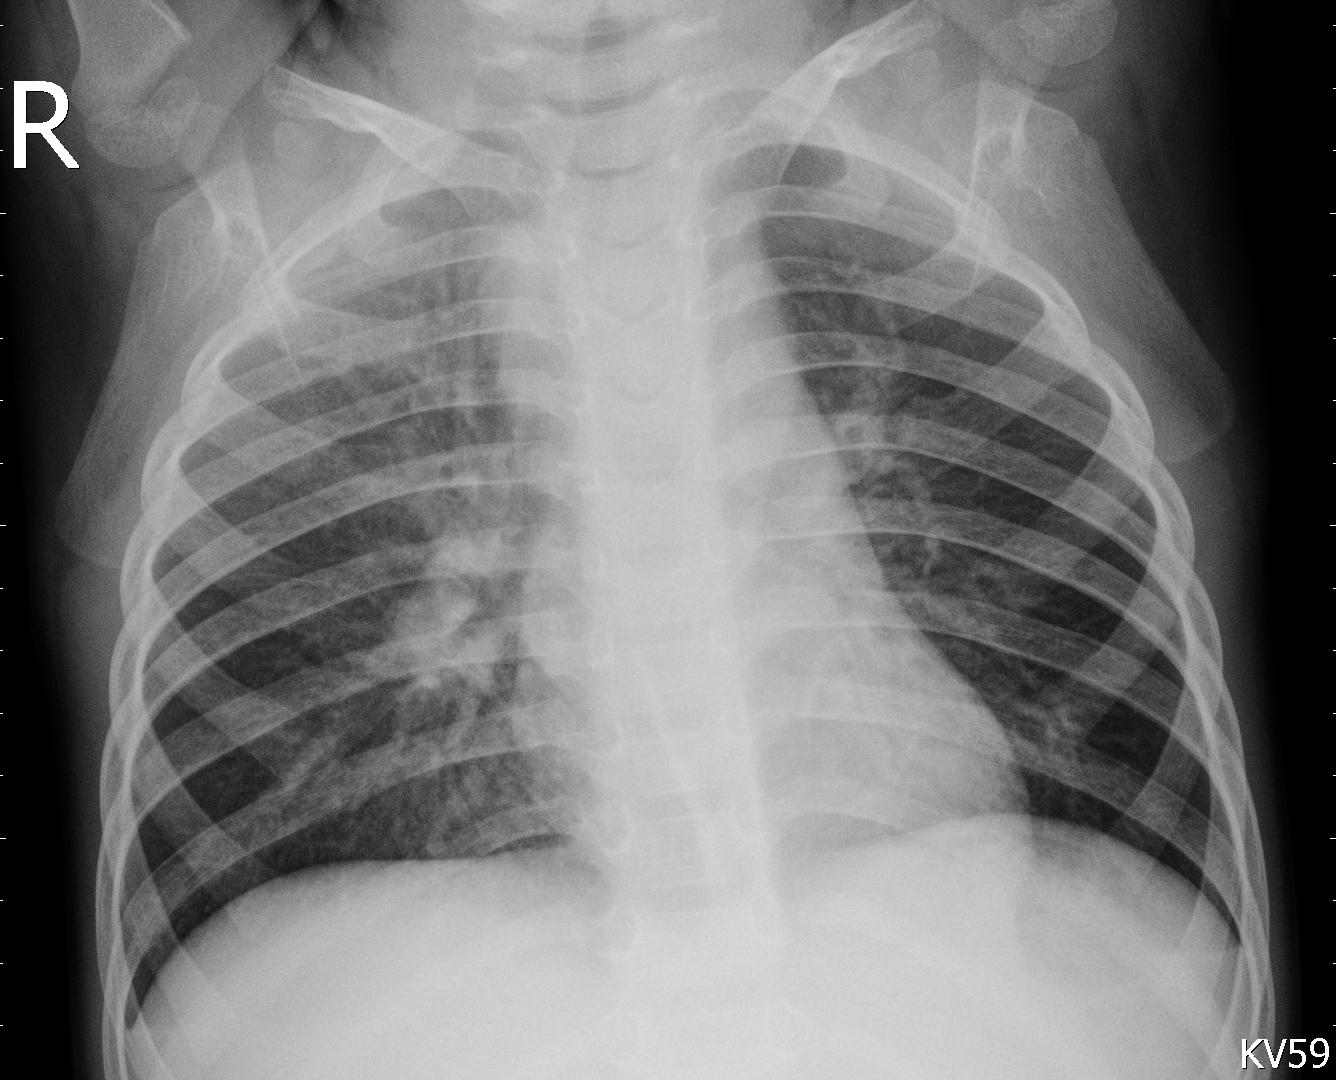
Diagnosis: PNEUMONIA